Question: <URL>
I'm using jquery and trying to use detach/prepend/append to dynamically remove and reinsert option items on a select.
Because hiding options does not work cross browser, the only way to really get it to function as needed is removing the options completely.
I can remove the items with detach but I'm lost on how to restore them later. I know I would need to add them to an array somehow but I can't figure out how to do that.
This is what I have been testing with:
'''
$("#filter-specs-text").keyup(function(){
var searchString = $(this).val().toLowerCase();
$("#specs-excluded-select>option").each(function() {
var text = $(this).text().toLowerCase();
//found a match - show this entry
if ( text.indexOf(searchString) > -1 ) {
$(this).removeAttr("disabled");
$(this).prependTo("#specs-excluded-select");
}
//no match - hide this entry
else {
$(this).attr("disabled", "disabled");
$(this).detach();
}
});
'''
Visual reference. The filter box is the text box noted by the arrow.

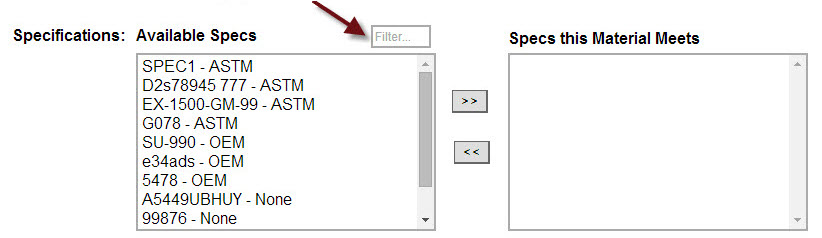
Answer: You could handle it like this instead:
<URL>
## --DEMO--
'''
var $opts = $("#specs-excluded-select>option"); // keeping there all options
$("#filter-specs-text").keyup(function () {
var searchString = $(this).val().toLowerCase();
$("#specs-excluded-select").empty().append($opts); // append() to keep any data/events bound to options
$("#specs-excluded-select>option").each(function () {
var text = $(this).text().toLowerCase();
//found a match - show this entry
if (text.indexOf(searchString) > -1) {
$(this).prop("disabled", false);
}
//no match - hide this entry
else {
$(this).prop("disabled", true).detach();
}
});
});
'''